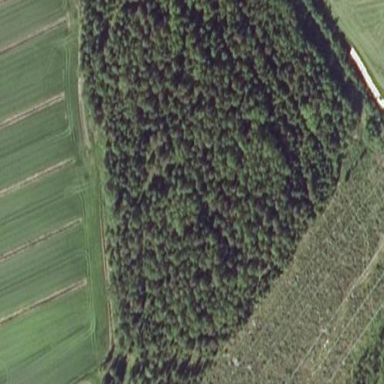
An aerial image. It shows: Serene woodland landscape.